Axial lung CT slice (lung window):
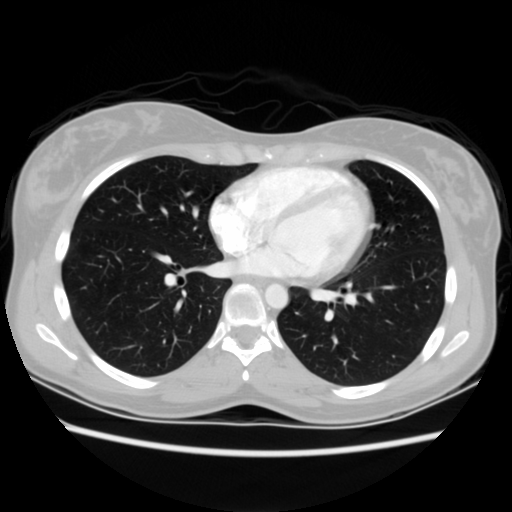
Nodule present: no